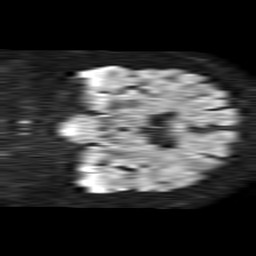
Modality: TRACE
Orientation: coronal
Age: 64
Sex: male
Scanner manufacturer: philips
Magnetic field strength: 1.5 T
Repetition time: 4.6 s
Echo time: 0.08517 s